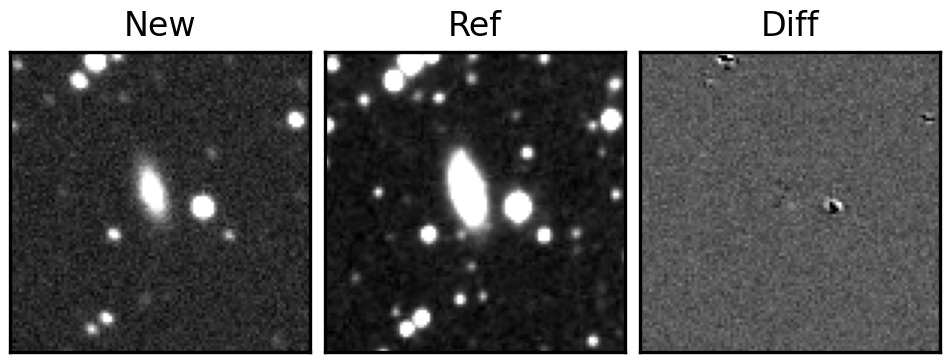
Label: real